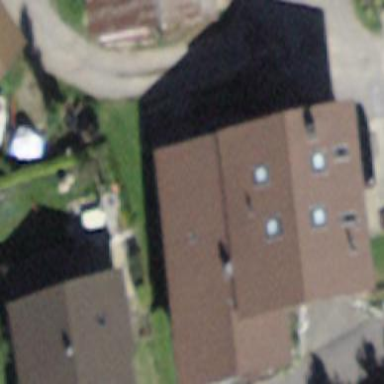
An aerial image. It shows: Residential building.